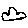
Label: cloud